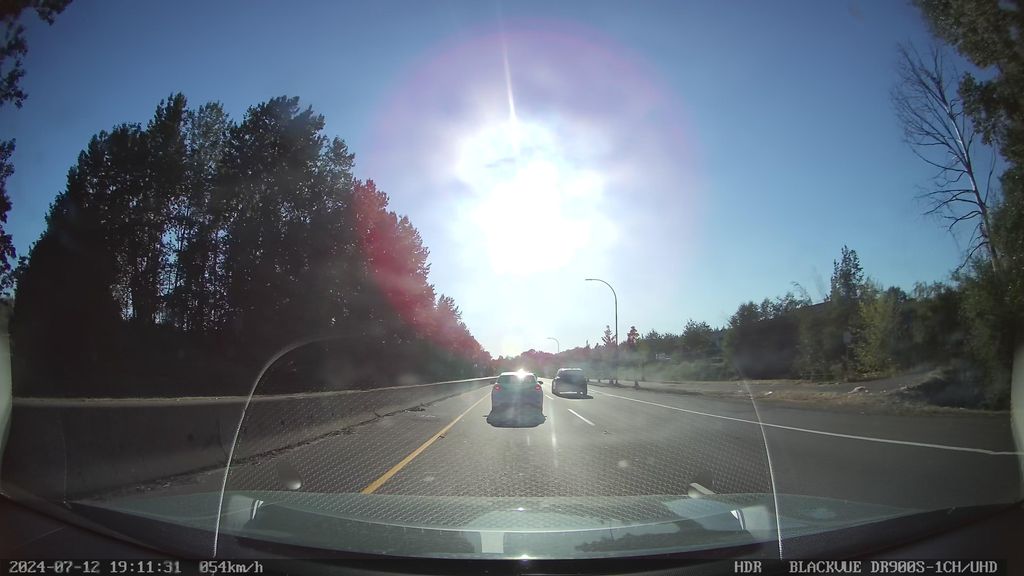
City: vancouver